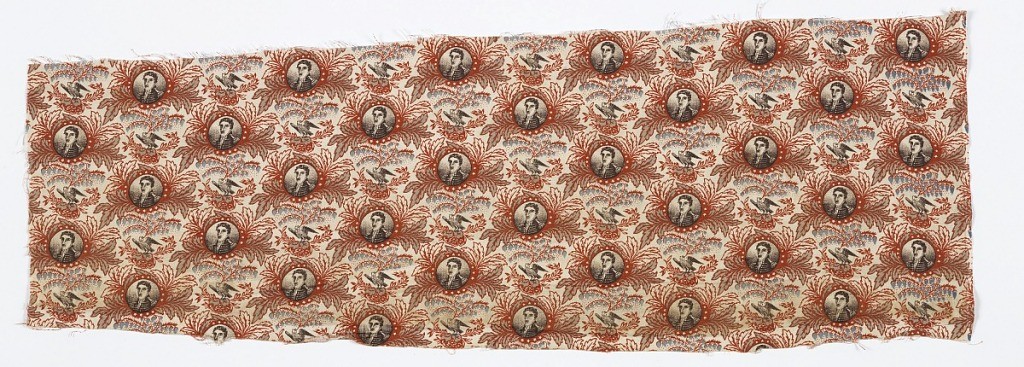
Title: Textile
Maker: American Print Works, founded 1835
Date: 1876
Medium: cotton Technique: block and roller printed on plain weave
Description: Small medallion repeat of a portrait bust in a frame of foliage and small stars alternates with an eagle holding a flowering bough in its beak. In black, rust, blue and brown on white foundation. Possibly a commemorative textile printed for the Philadelphia Centennial. Portrait depicts either General Lafayette, Andrew Jackson, or Simón Bolívar, the Liberator of South America.